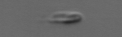
Label: flagellate_morphotype3